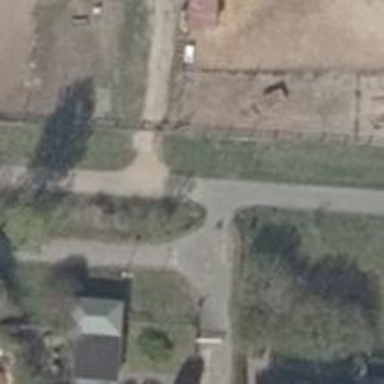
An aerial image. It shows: Compacted footway.